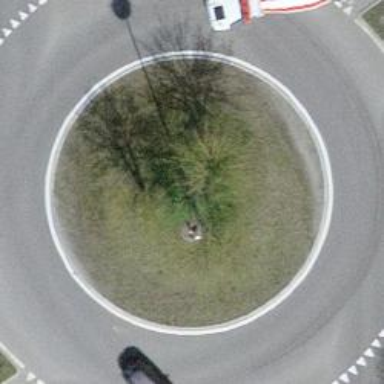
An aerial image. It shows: Secondary road with asphalt surface leading to roundabout.